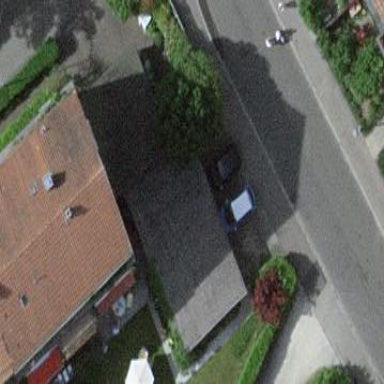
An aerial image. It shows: Part of building.